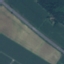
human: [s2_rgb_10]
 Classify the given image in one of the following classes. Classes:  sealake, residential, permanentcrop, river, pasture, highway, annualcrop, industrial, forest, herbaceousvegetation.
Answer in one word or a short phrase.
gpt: Highway